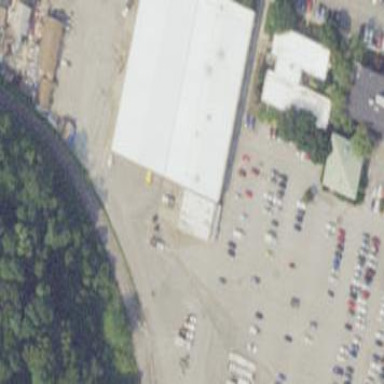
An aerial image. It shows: Commercial building.